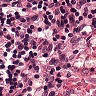
Metastatic tissue present: no